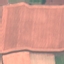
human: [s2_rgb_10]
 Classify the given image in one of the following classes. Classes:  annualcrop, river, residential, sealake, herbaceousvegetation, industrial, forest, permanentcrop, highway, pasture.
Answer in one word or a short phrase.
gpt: AnnualCrop